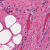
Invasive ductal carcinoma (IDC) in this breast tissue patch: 0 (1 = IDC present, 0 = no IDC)